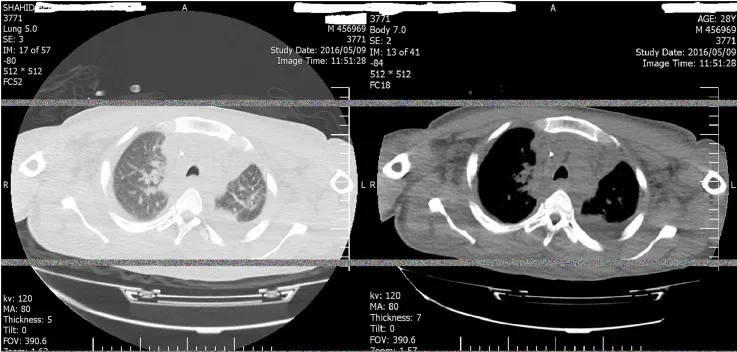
Axial lung and mediastinal window CT Scan, after 18 days show loculated empyema left hemi thorax with pericardial thickening (7 mm) after 18 day the first operation.
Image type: radiology (ct)